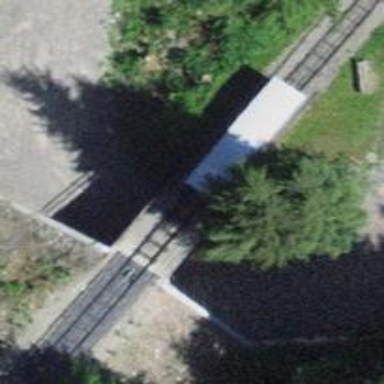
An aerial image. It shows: Funicular railway.